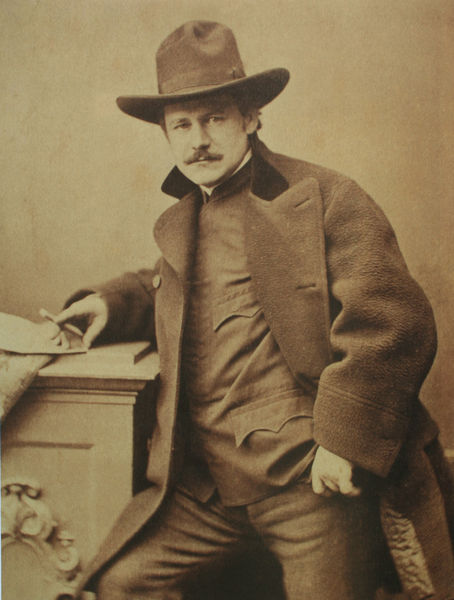
Titel: Gabriel von Max
Künstler: Franz Hanfstaengl
Standort: München
Institution: Städtische Galerie im Lenbachhaus
Schlagwörter: hand, mann, braun, hut, mund, nase, ohr, blick, anzug, bart, hose, jacke, jung, schnurrbart, kragen, samt, bild, bildnis, hände, portrait, porträt, mantel, pose, knopf, ohren, wangen, kommode, schrank, sepia, schnäuzer, zigarre, atelier, wange, knie, schnauzer, weste, krempe, foto, fotografie, photographie, kante, uniform, zeitung, tasche, photo, zigarette, besatz, ablage, büffet, knopflöcher, samtkragen, ranger